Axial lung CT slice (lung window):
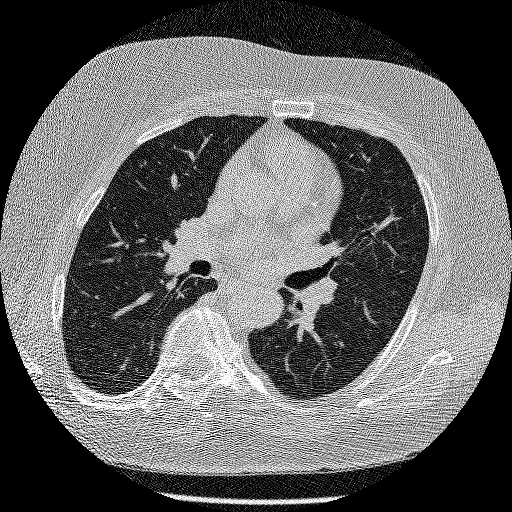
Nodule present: no